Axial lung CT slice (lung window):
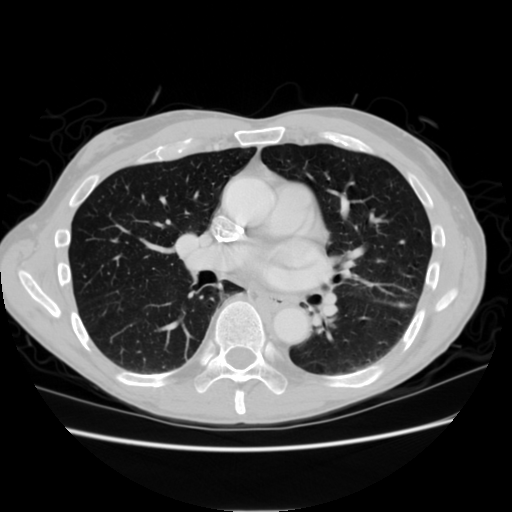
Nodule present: no